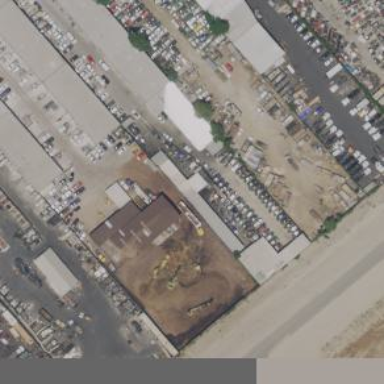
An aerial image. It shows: Industrial building.